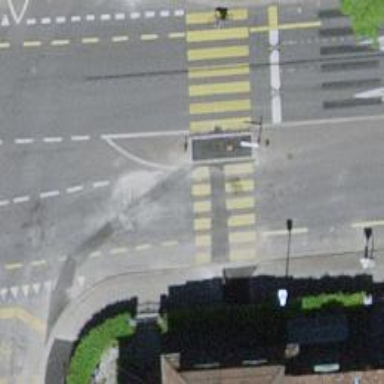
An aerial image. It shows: Road crossing with traffic signals and island.